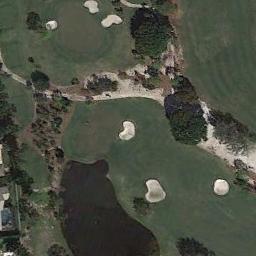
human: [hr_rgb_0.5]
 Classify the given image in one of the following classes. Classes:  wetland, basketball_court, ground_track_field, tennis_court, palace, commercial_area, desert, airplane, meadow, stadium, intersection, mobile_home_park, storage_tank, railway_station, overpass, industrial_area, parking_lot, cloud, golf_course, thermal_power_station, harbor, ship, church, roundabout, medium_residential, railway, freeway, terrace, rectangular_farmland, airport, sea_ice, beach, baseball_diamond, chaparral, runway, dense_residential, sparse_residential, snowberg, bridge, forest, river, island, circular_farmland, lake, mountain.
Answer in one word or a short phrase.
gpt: golf_course